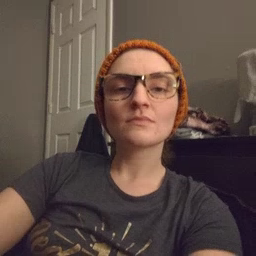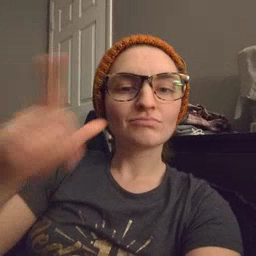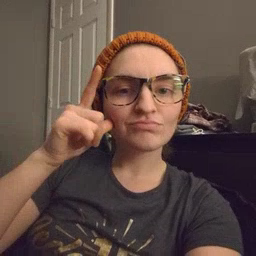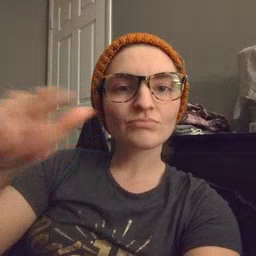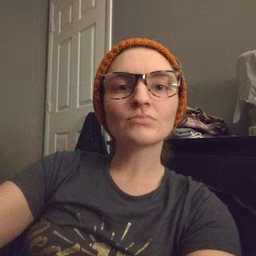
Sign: listen